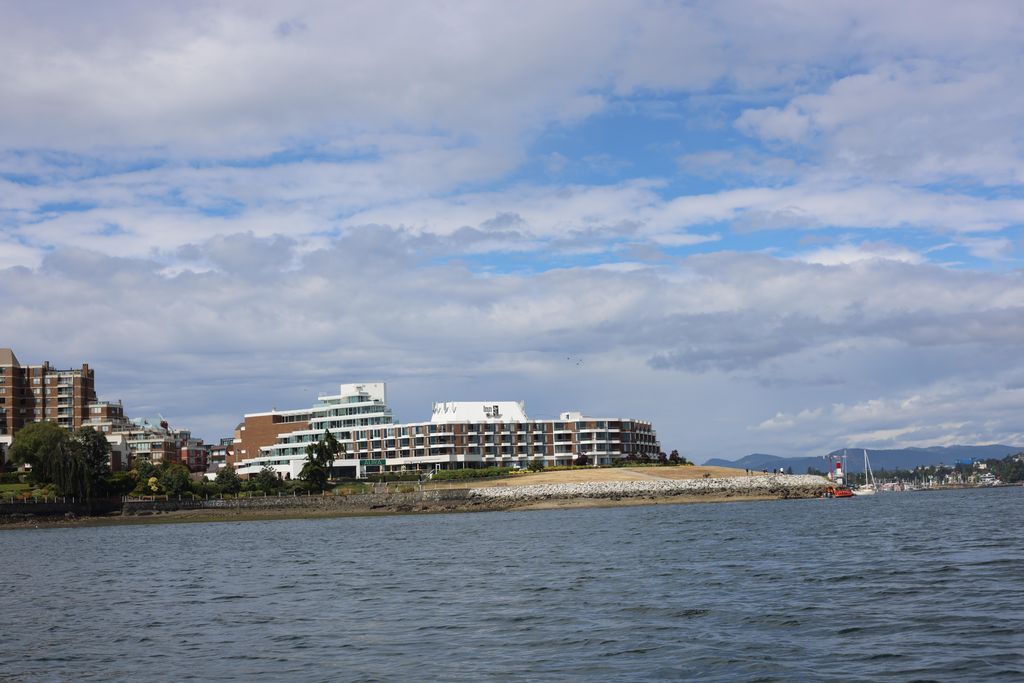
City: victoria